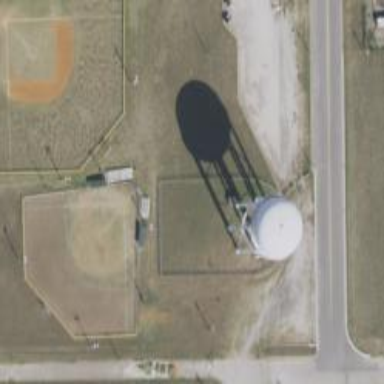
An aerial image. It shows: Water tower that is man-made.